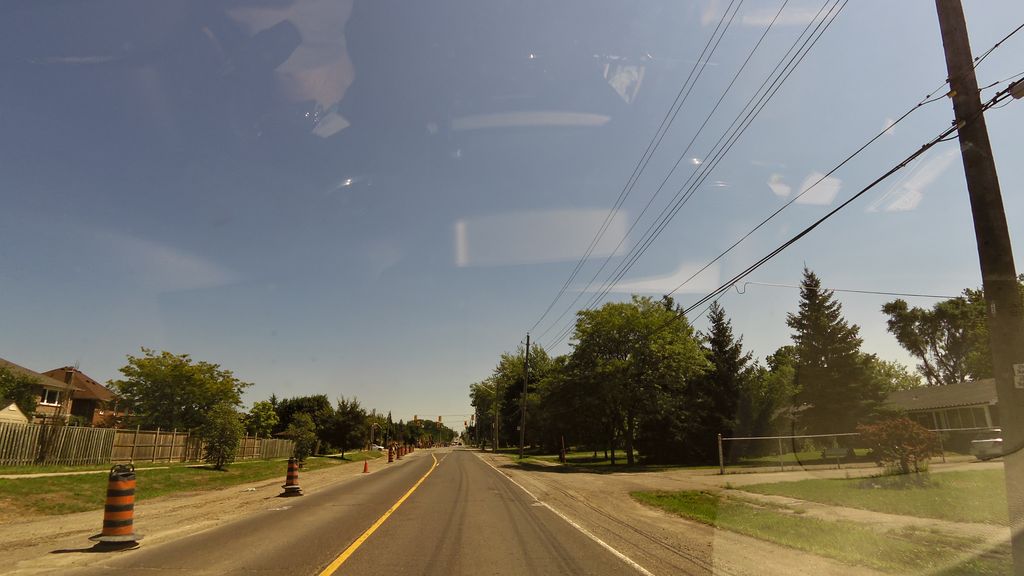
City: hamilton